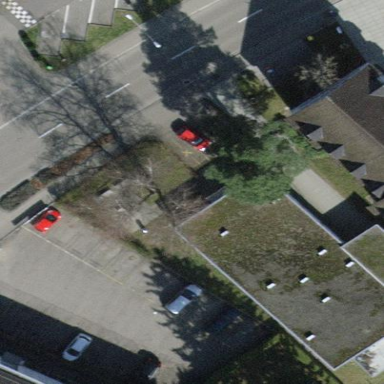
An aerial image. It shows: Police building.